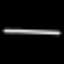
Label: line